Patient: sex M, age 58
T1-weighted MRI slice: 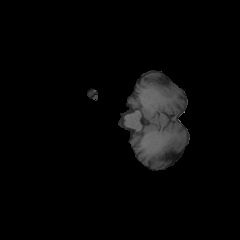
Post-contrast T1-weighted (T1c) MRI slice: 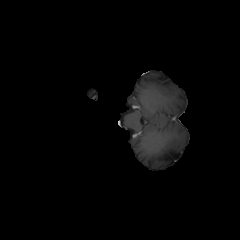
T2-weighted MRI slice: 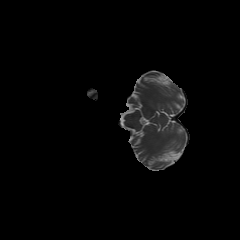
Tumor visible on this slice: no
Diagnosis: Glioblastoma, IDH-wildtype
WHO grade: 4